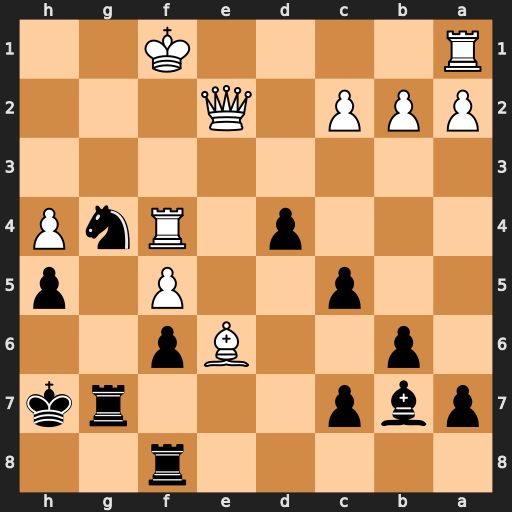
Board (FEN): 5r2/pbp3rk/1p2Bp2/2p2P1p/3p1RnP/8/PPP1Q3/R4K2
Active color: b
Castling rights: -
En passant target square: -
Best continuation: Ne3+ Ke1 Ng2+ Kd1 Nxf4